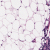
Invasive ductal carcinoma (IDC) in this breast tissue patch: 1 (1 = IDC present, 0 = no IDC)